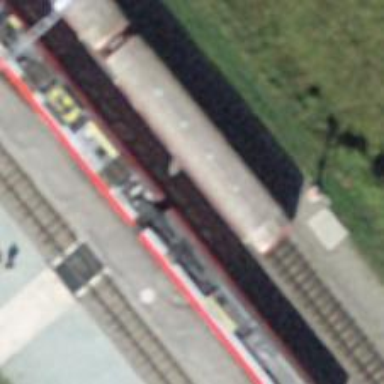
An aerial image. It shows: Railway switch.